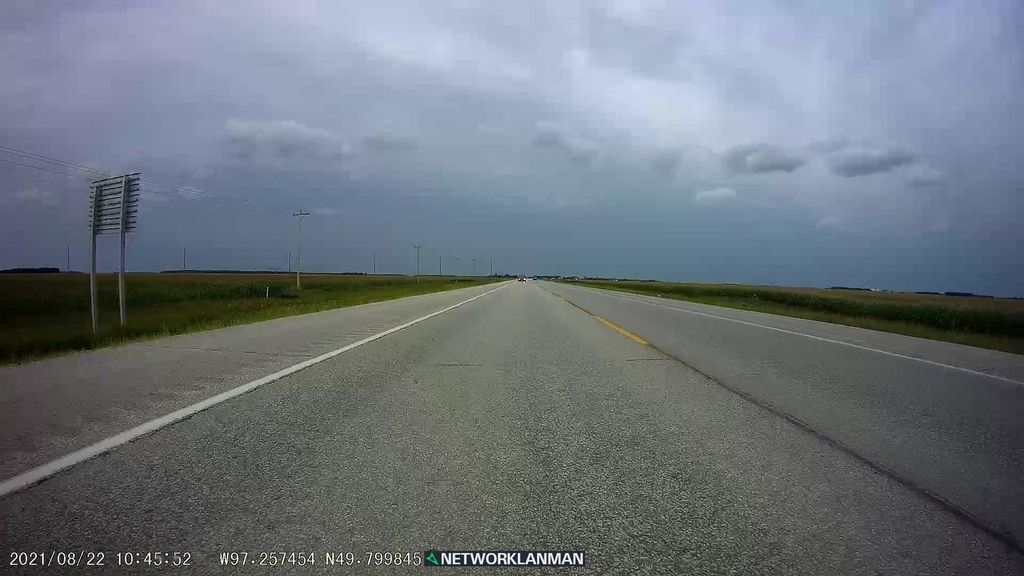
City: winnipeg